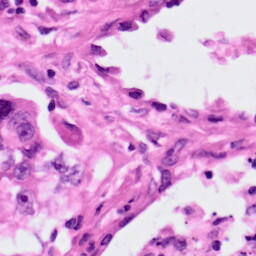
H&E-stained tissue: Lung